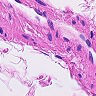
Metastatic tissue present: no